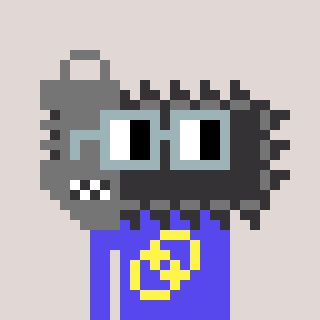
a pixel art character with square dark gray glasses, a chainsaw-shaped head and a computerblue-colored body on a warm background